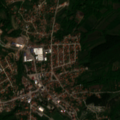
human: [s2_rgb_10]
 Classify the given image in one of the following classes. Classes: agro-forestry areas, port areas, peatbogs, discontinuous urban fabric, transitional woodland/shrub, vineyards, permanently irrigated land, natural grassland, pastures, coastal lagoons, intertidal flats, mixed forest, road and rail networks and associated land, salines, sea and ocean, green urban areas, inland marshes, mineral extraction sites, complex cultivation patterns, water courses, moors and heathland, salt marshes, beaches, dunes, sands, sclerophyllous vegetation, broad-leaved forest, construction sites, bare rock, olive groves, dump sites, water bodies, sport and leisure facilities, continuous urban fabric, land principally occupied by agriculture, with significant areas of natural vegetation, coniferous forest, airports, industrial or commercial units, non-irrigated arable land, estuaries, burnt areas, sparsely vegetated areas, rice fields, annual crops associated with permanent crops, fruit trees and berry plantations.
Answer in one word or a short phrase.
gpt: discontinuous urban fabric, complex cultivation patterns, land principally occupied by agriculture, with significant areas of natural vegetation, transitional woodland/shrub